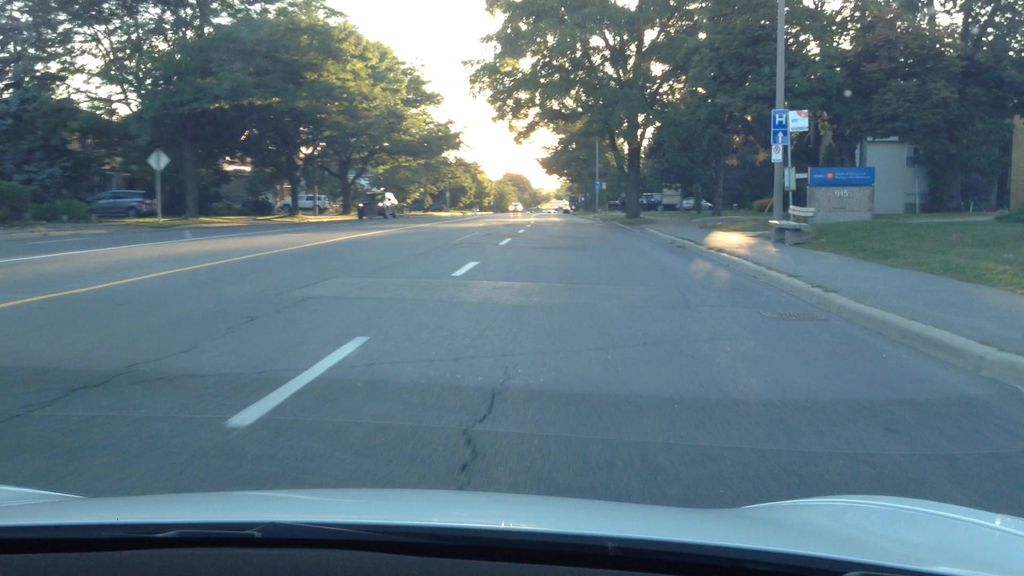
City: ottawa-gatineau